Interaction volume radius: 10 \u00c5
Interaction volume height: 15 \u00c5
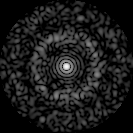
Disorder parameter: 0.8407